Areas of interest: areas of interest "The Former Site of Sun Liechen's Manor"
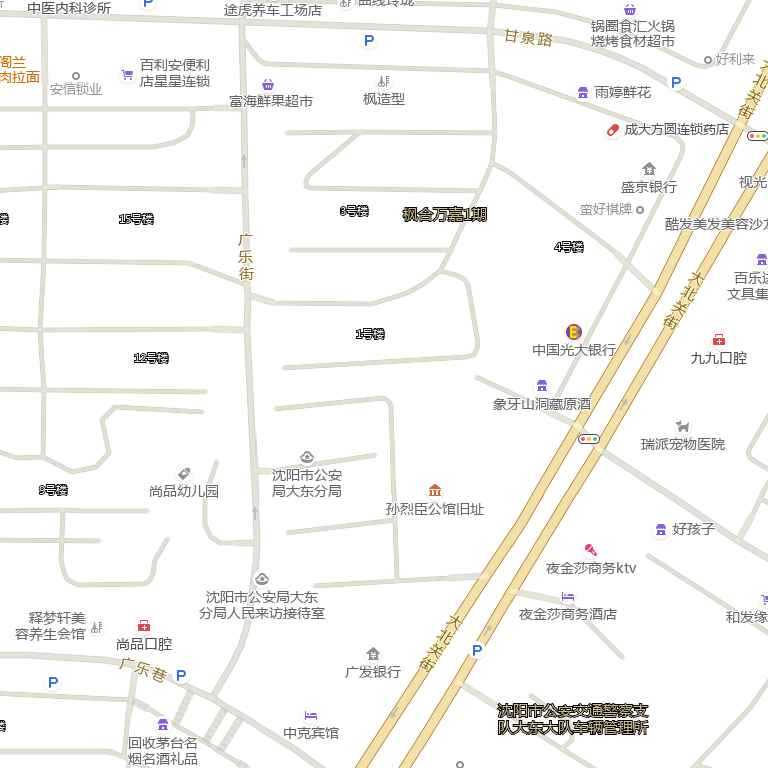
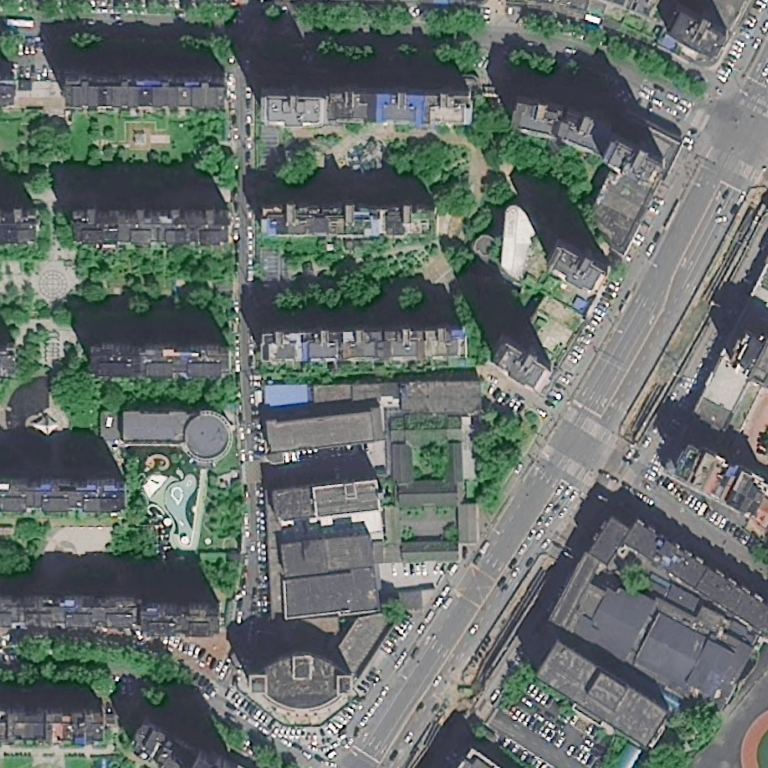